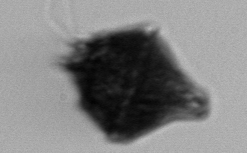
Label: Gonyaulax